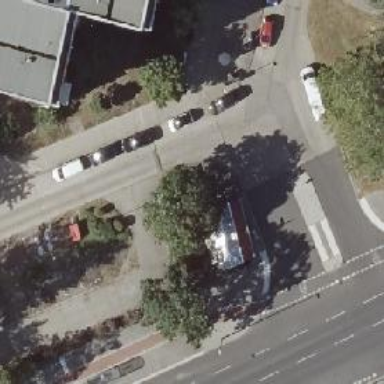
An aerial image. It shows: Residential road with concrete surface. There is parking lane on the right.